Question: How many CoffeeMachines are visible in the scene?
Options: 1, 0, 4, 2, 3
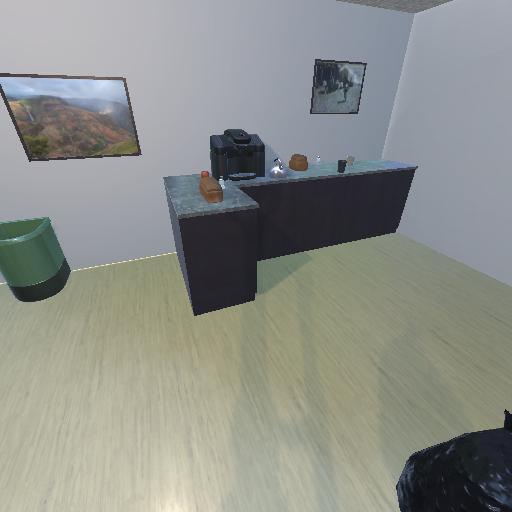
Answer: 1